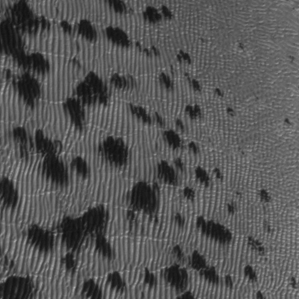
Label: frost